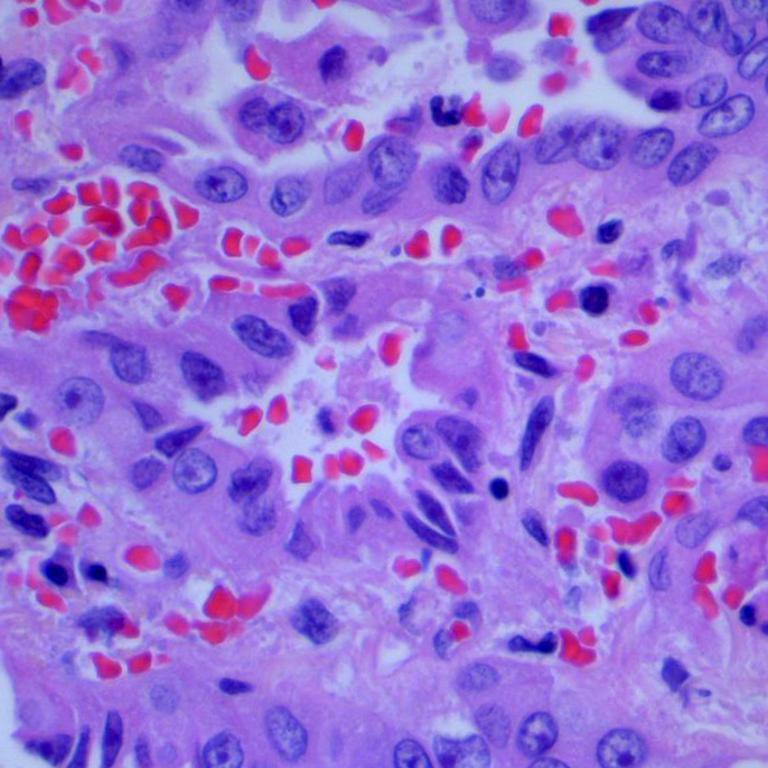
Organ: lung
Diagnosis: adenocarcinomas